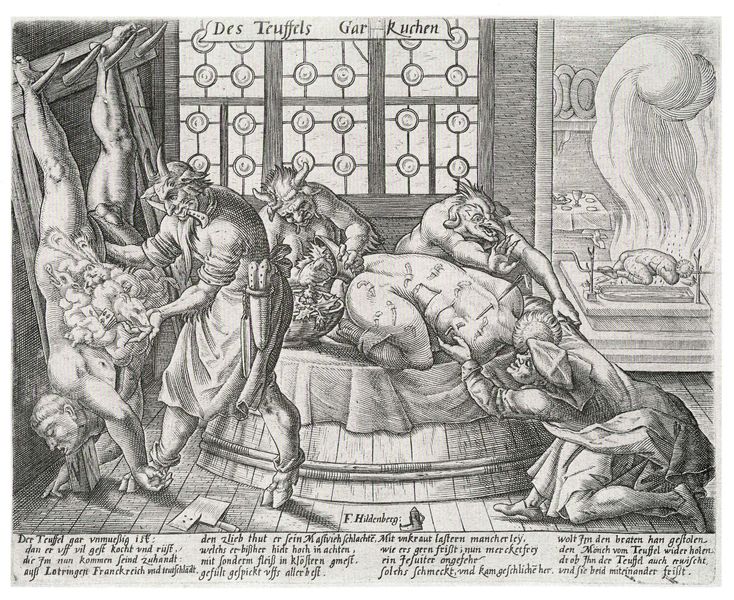
Titel: Des Teuffels Gar kuchen
Künstler: F. Hildenberg
Institution: (Seriendruck)
Schlagwörter: feuer, körper, mann, nackt, weiß, menschen, fenster, frau, glas, grau, holz, männer, nase, schwarz, szene, tisch, zeichnung, tuch, böse, mensch, messer, mord, tod, tot, horn, innenraum, signatur, qualm, rauch, gewand, interieur, kind, blatt, hufe, schürze, holzschnitt, schrift, liegen, grafik, graphik, spalten, dielen, karikatur, bett, deutsch, nadel, bauch, verderben, bad, hängen, metzger, metzgerei, schlachten, schlachterei, schlachthof, buch, scheiben, druck, schwarzweiss, druckgrafik, schraffur, radierung, stich, seite, illustration, schwert, text, brutal, schrecken, fass, medizin, untersuchung, bleiglas, hufen, zuber, küche, braten, glasfenster, apokalypse, fegefeuer, hölle, qual, teufel, gedicht, garderobe, aufgehängt, ausnehmen, kochen, hörner, bottich, huhn, dürer, kupferstich, ungeheuer, satan, verse, christentum, handschrift, innereien, monster, teile, gehörnt, spiess, butzen, folter, grausam, bader, mittelelter, schlachtung, seriendruck, feist, egel, sünder, darm, eingeweide, gedärme, quälen, grauen, grill, folterknechte, über kopf, butzenscheibe, garküche, badehaus, baad, baader, blutegel, schächter, bruzeln, des teuffels garküchen, kopüber, kuhhufen, amtszimmer, gräuel